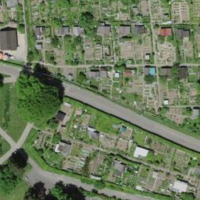
EUNIS habitat code: 53
Species observed at this site:
Aglais io
Veronica filiformis
Hesperis matronalis
Trifolium pratense
Filipendula ulmaria